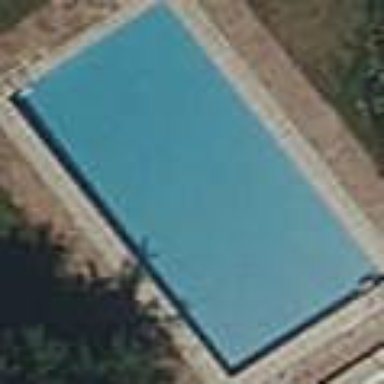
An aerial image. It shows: Swimming pool located in leisure land.